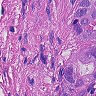
Metastatic tissue present: no